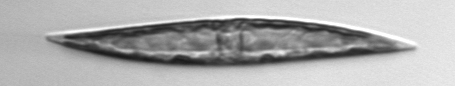
Label: Pleurosigma